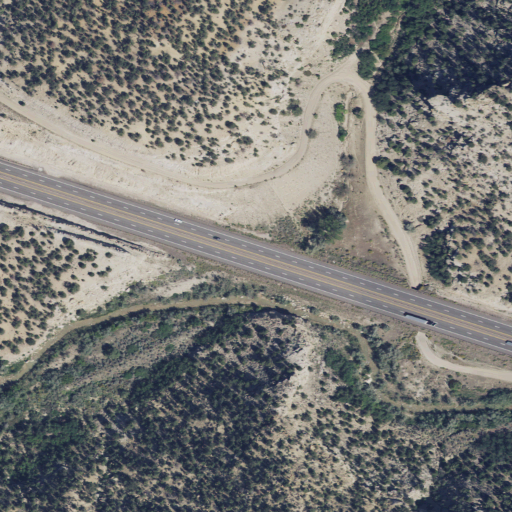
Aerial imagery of valley in Utah named Alumbed Hollow containing evergreen forest, shrub, open development, medium intensity development, low intensity development, and deciduous forest